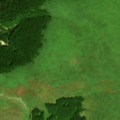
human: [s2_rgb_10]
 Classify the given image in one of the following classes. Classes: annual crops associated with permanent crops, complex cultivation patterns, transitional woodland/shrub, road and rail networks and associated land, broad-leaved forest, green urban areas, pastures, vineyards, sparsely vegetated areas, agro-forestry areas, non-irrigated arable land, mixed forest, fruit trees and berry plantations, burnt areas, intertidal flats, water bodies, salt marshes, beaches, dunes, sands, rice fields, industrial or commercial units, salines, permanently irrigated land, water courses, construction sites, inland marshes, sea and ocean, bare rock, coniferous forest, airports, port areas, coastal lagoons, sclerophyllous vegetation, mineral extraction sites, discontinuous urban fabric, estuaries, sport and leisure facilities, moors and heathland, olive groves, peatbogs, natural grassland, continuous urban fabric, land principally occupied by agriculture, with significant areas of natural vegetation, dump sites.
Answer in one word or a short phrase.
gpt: broad-leaved forest, natural grassland